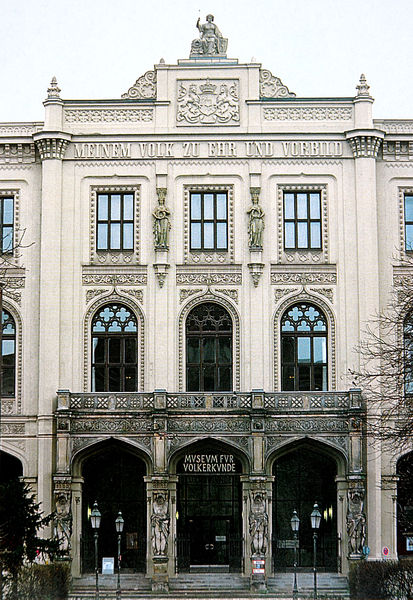
Titel: Völkerkundemuseum in München, Maximilianstraße 42 (ehem. Bayerisches Nationalmuseum)
 (Foto von 1996)
Künstler: Eduard Riedel
Standort: München
Institution: Völkerkundemuseum
Schlagwörter: baum, blau, himmel, weiß, bäume, stadt, äste, bunt, fenster, glas, grau, lampe, lampen, laterne, laternen, licht, schaufenster, schwarz, straße, säule, säulen, tür, türkis, dach, gebäude, haus, weg, muster, ornament, architektur, rahmen, sockel, stein, feld, spiegelung, brüstung, gitter, figur, drei, klassizismus, leuchte, england, front, krone, vorbau, kanneliert, skulptur, statue, balkon, schrift, ansicht, bogen, fassade, geschäft, giebel, hecke, herbst, schriftzug, pilaster, figuren, rundbogen, treppe, treppen, hotel, jugendstil, inschrift, ornamente, verzierung, leuchter, stuck, geländer, stufe, stufen, tor, galerie, foto, fotografie, photographie, bögen, eingang, eingänge, nische, schild, treppenstufen, berlin, bayern, kreuz, orient, orientalisch, münchen, palast, palazzo, balustrade, buchstaben, reihe, volk, kunst, kapitelle, photo, ausstellung, fries, giebelfigur, portal, wappen, sims, gesims, skulpturen, handwerk, löwen, risalit, statuen, farbfoto, gotisch, spitzbogen, portikus, romanik, ehre, gebäud, historismus, etagen, geschosse, sammlung, balu, löwe, museum, wien, stockwerke, bau, karyatiden, jugedstil, geschoss, bauwerk, fensterband, maßwerk, verschmutzt, nischen, etage, halteverbot, figut, entree, fensterbögen, potikus, skultpur, hauptportal, fensterbogen, konsolgesims, fensterreihe, riedl, völkerkundemuseum, figu, kariytyden, katyatiden, maximiliastrasse, museum für völkerkunde, palasz, perlband, riehe, stilmix, völkerkunde, völkerkundmuseum, zeig, mündchen, vorbild, ringstraße, eigang, 1900, frontfassade, wappenhalter, aufsteller, museum für volkskunde, meinem volk zu ehr und vorbild, völer, meinem, bogen böggen